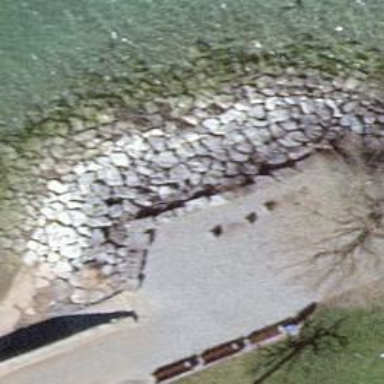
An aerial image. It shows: Bench.